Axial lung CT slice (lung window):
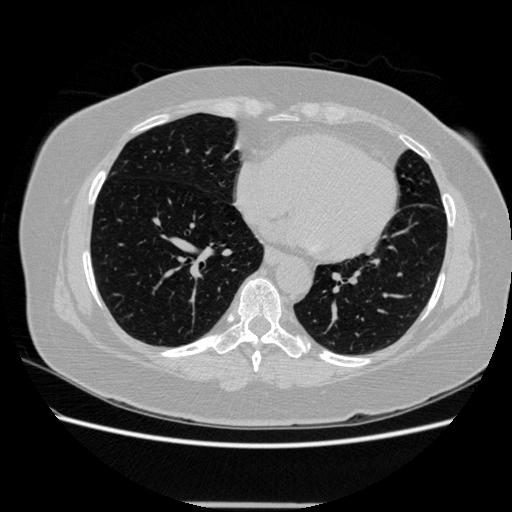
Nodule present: no